Question: I'm curious why it keeps showing this message any not doing anything about it. Is m RVM is setup incorrectly?

I'm using zsh and have '[[ -s "$HOME/.rvm/scripts/rvm" ]] && source "$HOME/.rvm/scripts/rvm" # Load RVM into a shell session *as a function*' in my .zprofile
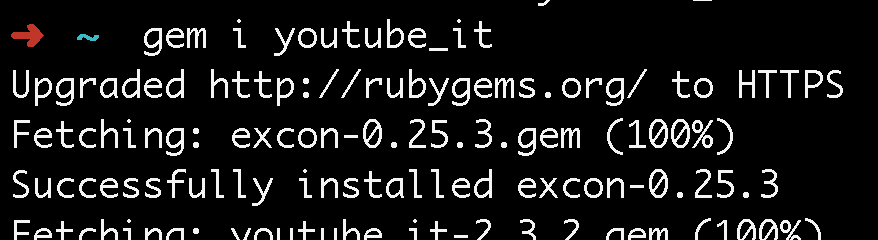
Answer: check this files:
- '~/.gemrc'- '/etc/gemrc'
it has nothing to do with rvm